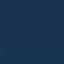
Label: SeaLake